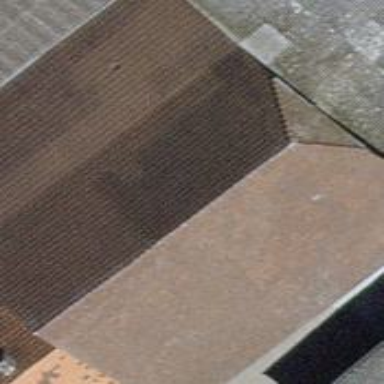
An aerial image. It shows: Farm building.